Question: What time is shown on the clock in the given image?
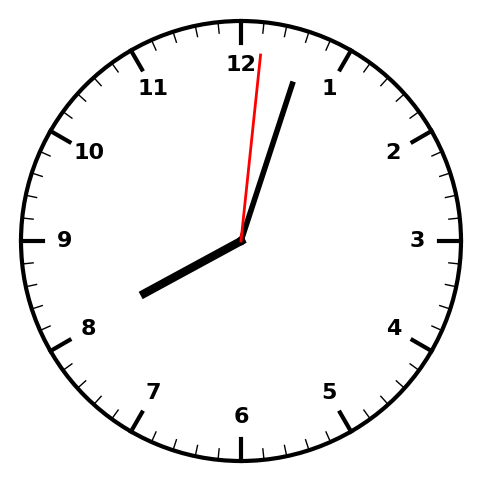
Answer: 08:03:01